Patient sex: M
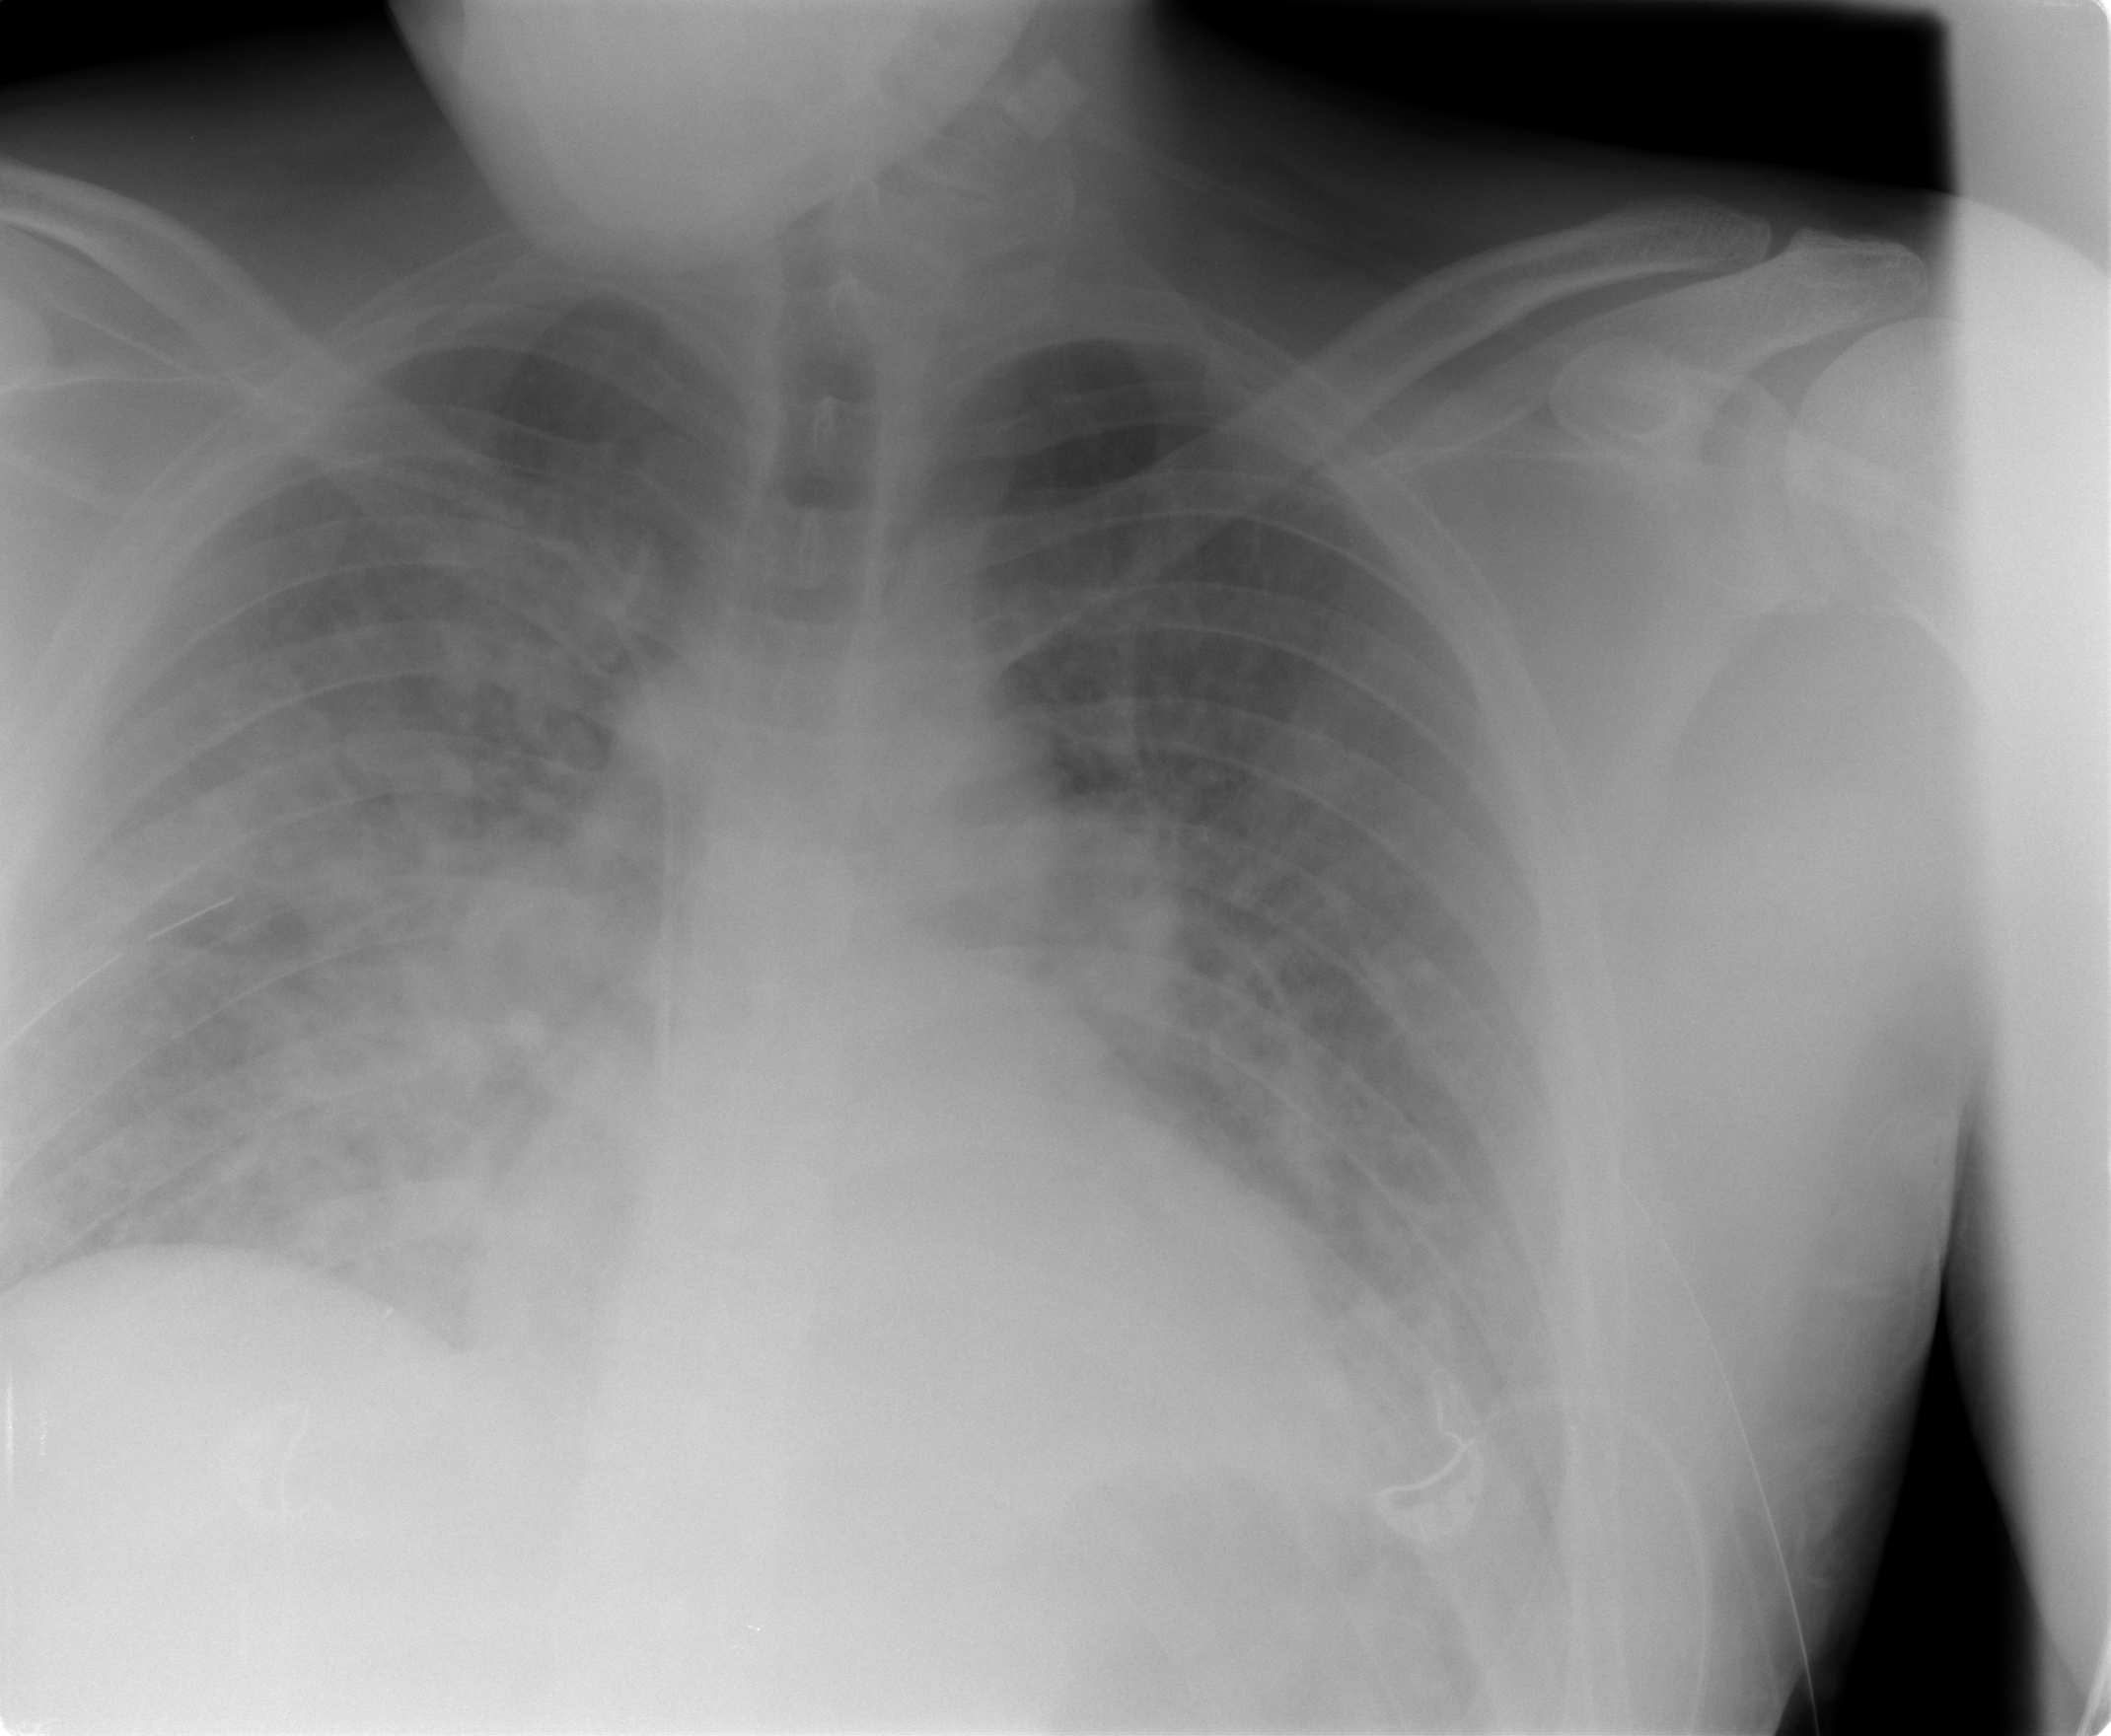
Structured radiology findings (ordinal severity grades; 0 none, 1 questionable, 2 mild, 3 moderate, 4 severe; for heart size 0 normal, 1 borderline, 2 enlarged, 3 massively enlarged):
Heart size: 0
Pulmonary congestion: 0
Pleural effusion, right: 0
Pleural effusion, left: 0
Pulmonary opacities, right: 3
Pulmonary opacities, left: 2
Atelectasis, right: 2
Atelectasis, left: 2